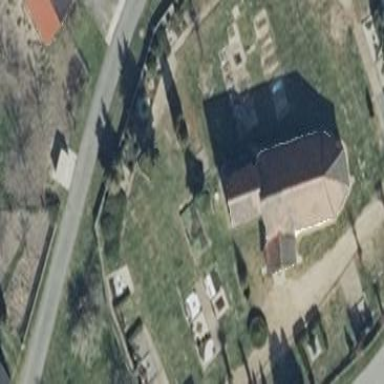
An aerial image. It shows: Graveyard.